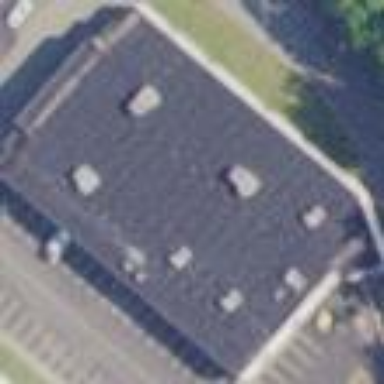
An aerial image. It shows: Commercial building that houses fitness center.